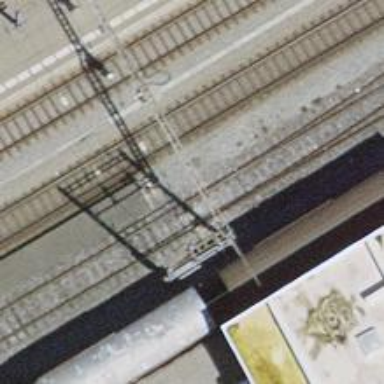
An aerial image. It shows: Railway yard with single rail track. The electrified track has contact line for power supply.